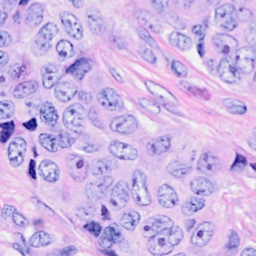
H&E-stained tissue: Breast